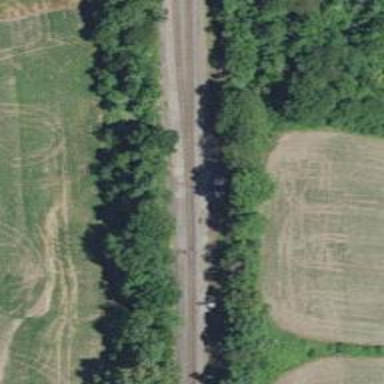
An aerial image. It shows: Railway track.